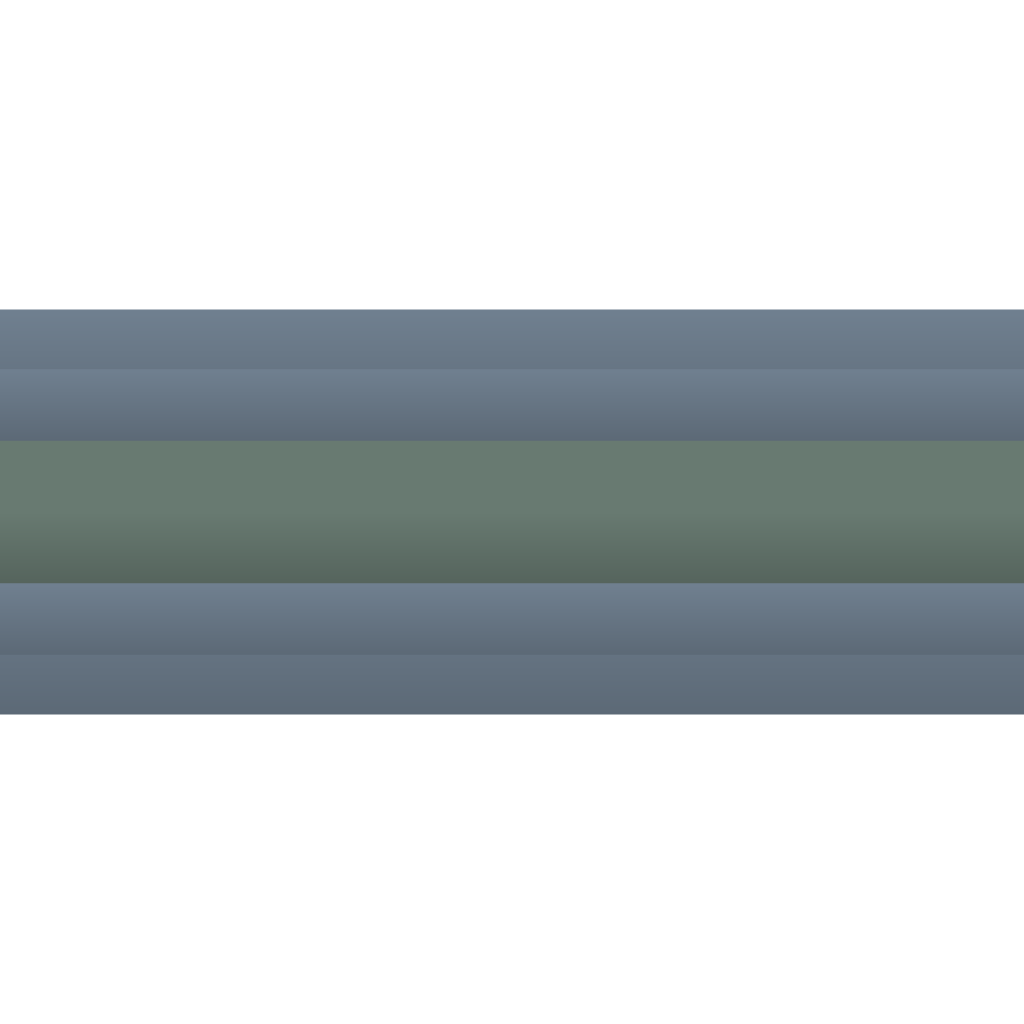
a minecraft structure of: Sewer Template Stright